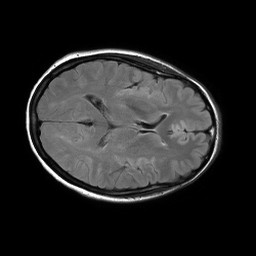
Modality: FLAIR
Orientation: axial
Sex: female
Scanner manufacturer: philips
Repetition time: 11 s
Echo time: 0.125 s